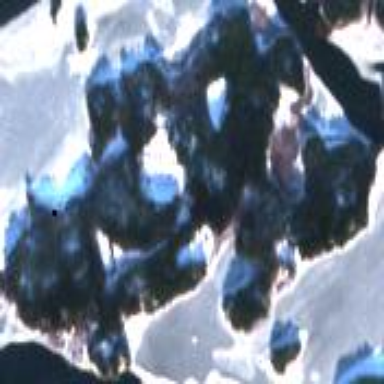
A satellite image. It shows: Island with natural coastline.